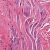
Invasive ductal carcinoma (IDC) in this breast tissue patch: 0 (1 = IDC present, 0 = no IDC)